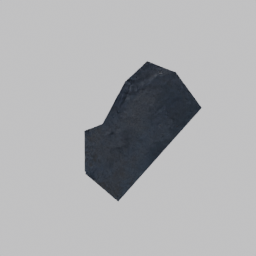
Label: nature